Question: I am struggeling with the rotation of 6 points. These points rotate around a center point in the middle. But what happens is that the shapes area shrinks, and gets smaller and smaller.
The Drawing of the shape takes place on i JPanel with PaintComponent. This means that the canvas only supports integers positioning altough I can store positions in Doubles.
I use Point2D.Double for storing the points position
I Rotate all the points by 1 deegre at each function call
I think my understanding of the rotation is lacking, I can rotate 360 deegre in one call, or 180, this works fine. But 45 deegres or 90 will completely turn my points into a line(picture below).
This problem has been bothering me for a while now, but as always, I am sure there is a simple solution.
Here is the rotation Function
'''
@Override
public synchronized void rotatePoints(int move_x, int move_y) {
// TODO Auto-generated method stub
super.rotatePoints(move_x, move_y);
BottomPanel.appendText("Area of Polygon is: " + UtilClass.calculateAreaOfPolygon(points)+ "
");
double degrees=1.0;
double radians = degrees * (double)(Math.PI / 180.0);
//GET THE CENTER POINT C
Point2D.Double center = UtilClass.getCenterOfPolygon(points);
//ITERATE THROUGH THE POINTS
Iterator<PointClass> itr = points.iterator();
while(itr.hasNext()) {
//GET THE POINT
PointClass point_class = itr.next();
//point_class = points.get(3);
//FIRST TRANSLATE THE DIFFERENCE
double x1 = point_class.point.x - center.x;
double y1 = point_class.point.y - center.y;
//APPLY ROTATION MATRIX
x1 = (x1 * Math.cos(radians)) - (y1 * Math.sin(radians));
y1 = (x1 * Math.sin(radians)) + (y1 * Math.cos(radians));
//TRANSLATE BACK
point_class.point.setLocation(x1 + center.x, y1 + center.y);
//ADD THE DEEGRES TO POINT CLASS
point_class.angle += Math.toDegrees(radians);
}
}
'''
Here is the code for retriving a center location of a given polygon
'''
public synchronized static Point2D.Double getCenterOfPolygon(List<PointClass> points) {
//GETTING THE CENTER OF A COMPLEX POLYGON
double combined_x = 0;
double combined_y = 0;
Iterator<PointClass> itr = points.iterator();
while(itr.hasNext()) {
PointClass point_class = itr.next();
//ADD TO THE
combined_x += point_class.point.x;
combined_y += point_class.point.y;
}
double center_x = combined_x / (double)points.size();
double center_y = combined_y / (double)points.size();
return new Point2D.Double(center_x, center_y);
}
'''
Here is a picture of the shape rotating all its points by 1 deegre clockwise
##
After each rotation I output the area of the polygon
here is the result
- - - - - -
---
Here is a picture of the shape rotating all its points by 90 deegre clockwise after one call.
It clearely does not want to do that.
I would be glad for any suggestions or tips.

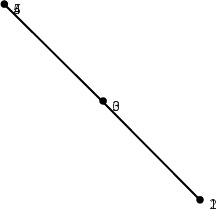
Answer: The error lies here:
'''
//APPLY ROTATION MATRIX
x1 = (x1 * Math.cos(radians)) - (y1 * Math.sin(radians));
y1 = (x1 * Math.sin(radians)) + (y1 * Math.cos(radians));
'''
'x1' is being updated too early, such that 'y1' is calculated based on the new value of 'x1' instead of the old value.
You could change it to something like this:
'''
//APPLY ROTATION MATRIX
double temp;
temp = (x1 * Math.cos(radians)) - (y1 * Math.sin(radians));
y1 = (x1 * Math.sin(radians)) + (y1 * Math.cos(radians));
x1 = temp;
'''